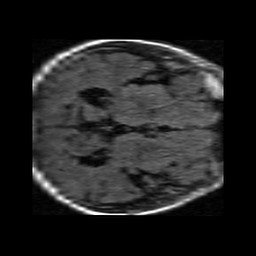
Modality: FLAIR
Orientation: axial
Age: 77
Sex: male
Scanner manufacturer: philips
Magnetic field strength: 1.5 T
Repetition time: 6 s
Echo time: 0.12 s